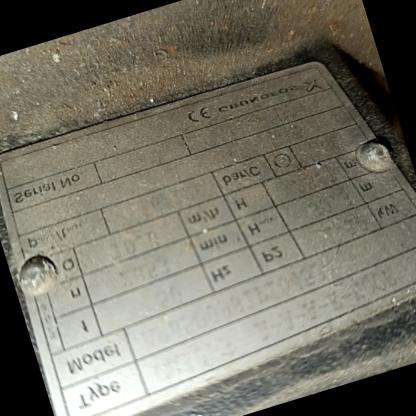
Klasa: tabliczka-znamionowa